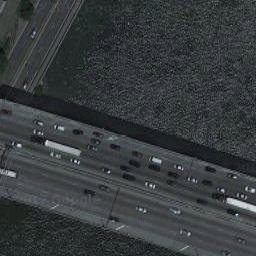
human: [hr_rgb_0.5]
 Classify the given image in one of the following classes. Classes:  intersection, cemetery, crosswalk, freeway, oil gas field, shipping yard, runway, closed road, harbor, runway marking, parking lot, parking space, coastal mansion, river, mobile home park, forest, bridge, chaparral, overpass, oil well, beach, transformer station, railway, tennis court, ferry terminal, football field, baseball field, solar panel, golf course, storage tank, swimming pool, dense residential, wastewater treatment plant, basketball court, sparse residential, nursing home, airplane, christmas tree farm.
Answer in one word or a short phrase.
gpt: bridge